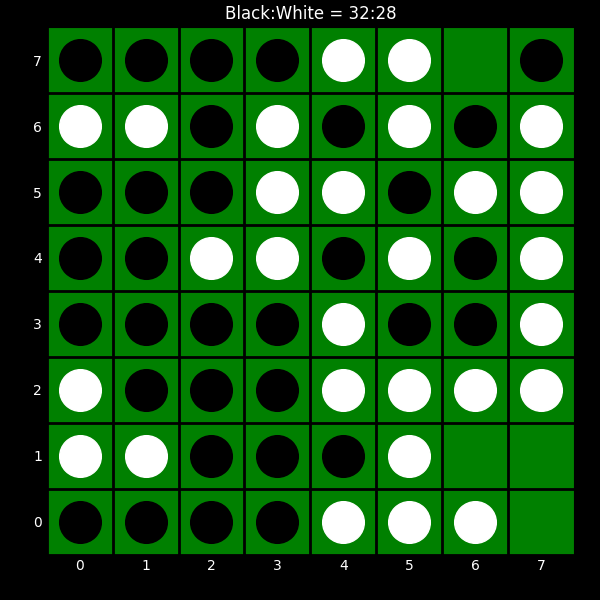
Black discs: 32
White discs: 28